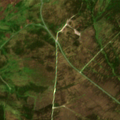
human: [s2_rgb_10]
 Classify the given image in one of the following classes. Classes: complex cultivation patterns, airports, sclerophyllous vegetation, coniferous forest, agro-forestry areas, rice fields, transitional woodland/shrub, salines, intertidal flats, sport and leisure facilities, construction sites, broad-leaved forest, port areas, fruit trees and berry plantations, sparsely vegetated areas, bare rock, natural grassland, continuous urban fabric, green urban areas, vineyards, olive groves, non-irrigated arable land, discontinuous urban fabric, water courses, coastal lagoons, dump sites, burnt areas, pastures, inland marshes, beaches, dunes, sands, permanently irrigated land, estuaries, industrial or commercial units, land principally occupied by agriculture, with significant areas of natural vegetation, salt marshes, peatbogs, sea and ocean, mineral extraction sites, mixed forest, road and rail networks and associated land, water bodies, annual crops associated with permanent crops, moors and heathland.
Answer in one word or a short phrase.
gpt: natural grassland, moors and heathland, peatbogs